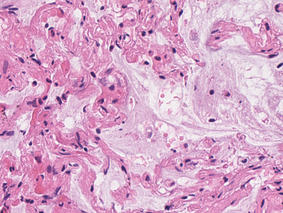
Tumor epithelial tissue: no
Tumor-associated stroma tissue: no
Normal tissue: yes